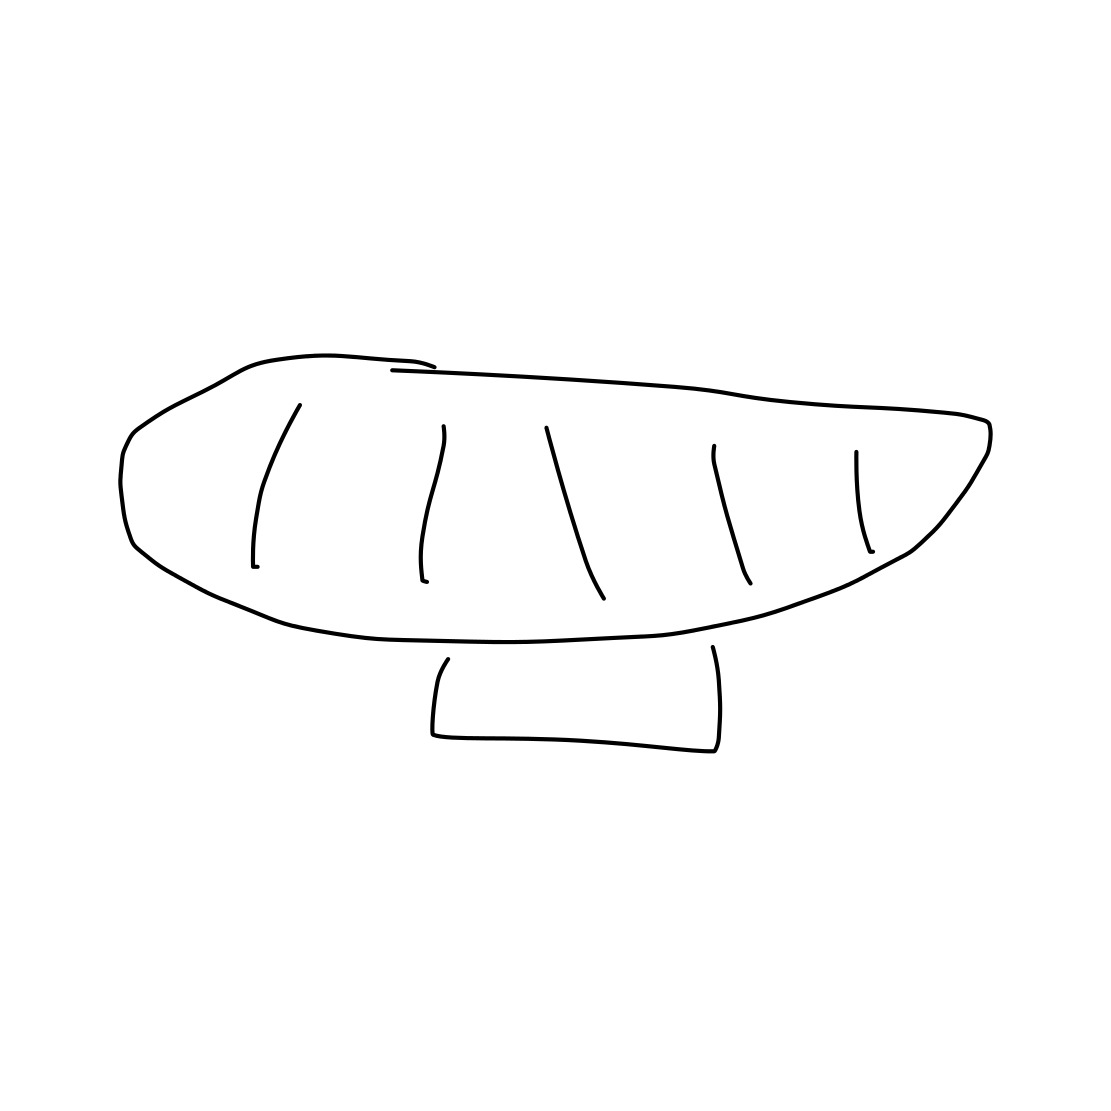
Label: blimp